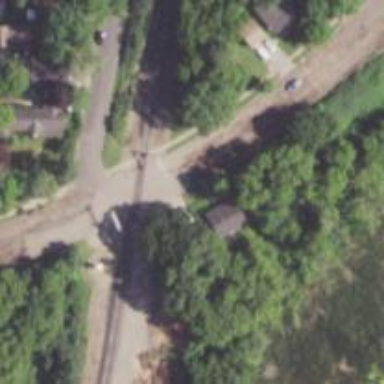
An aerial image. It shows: Railway crossing.